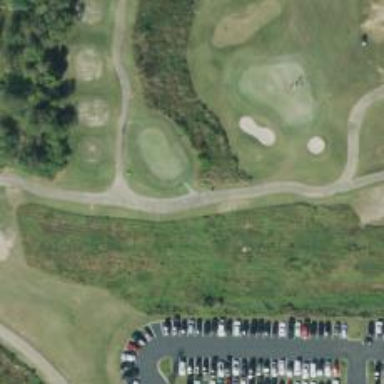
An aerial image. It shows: Path for both road and golf.